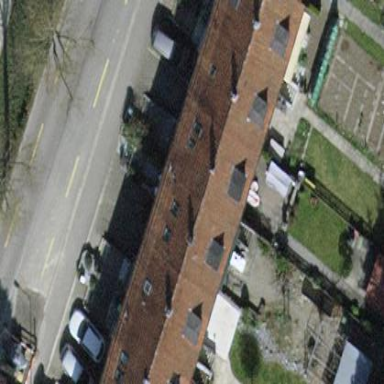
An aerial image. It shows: Terrace building with tiled roof.